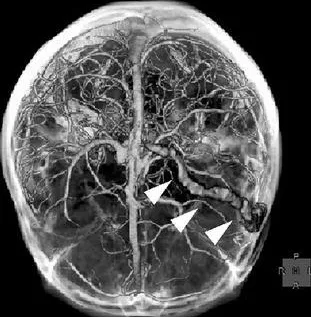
Reconstructed three-dimensional images of pre-operative CT angiography.
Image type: radiology (ct)